Question: Trying to implement a floating action button that extends in two dimension and then show some more option of floating action button.
Somehow able to animated the child widget of the floating action button to their correct position, using the Transform Widget, but when I try to press on the child widget, i.e. the widgets that come out on pressing the floating action button, they do not respond to the onPressed handler.
Tried many different thing like IgnorePointer, stacked rows and Columns, AnimatedBuilder,etc. but was unable to find the correct solution.
It was like sometimes used to get the UI correct then the gesture was not detected and if the gesture were detected the UI got distorted.
And I am somewhat new to flutter. Any help in sorting out this issue would be appreciated.
Here is my Code:
main.dart
'''
import "package:flutter/material.dart";
import 'myhome.dart';
void main() => runApp(MyApp());
class MyApp extends StatelessWidget {
@override
Widget build(BuildContext context) {
return MaterialApp(
theme: ThemeData(
primaryColor: Colors.blue,
),
title: "Custom Expandable FAB",
home: MyHome(),
);
}
}
'''
myhome.dart
'''
import 'package:flutter/material.dart';
import 'package:tester_project/customFAB.dart';
class MyHome extends StatelessWidget {
@override
Widget build(BuildContext context) {
return Scaffold(
extendBody: true,
backgroundColor: Colors.white,
floatingActionButton: CustomFab(),
floatingActionButtonLocation: FloatingActionButtonLocation.centerDocked,
bottomNavigationBar: BottomAppBar(
color: Colors.blue,
shape: CircularNotchedRectangle(),
child: Container(
height: 55,
child: Row(
mainAxisAlignment: MainAxisAlignment.spaceBetween,
children: [
IconButton(
icon: Icon(Icons.search),
onPressed: () {},
),
IconButton(
icon: Icon(Icons.menu),
onPressed: () {},
),
],
),
),
),
appBar: AppBar(
title: Text("Custom FAB"),
),
body: Container(
alignment: Alignment.center,
child: Text("Click on Fab to expand"),
color: Colors.white,
),
);
}
}
'''
CustomFab.dart
'''
import 'package:flutter/material.dart';
import 'package:permission_handler/permission_handler.dart';
class CustomFab extends StatefulWidget {
@override
_CustomFabState createState() => _CustomFabState();
}
class _CustomFabState extends State<CustomFab>
with SingleTickerProviderStateMixin {
AnimationController _animationController;
Animation<double> _translateAnimation;
Animation<double> _rotationAnimation;
Animation<double> _iconRotation;
bool _isExpanded = false;
void animate() {
if (!_isExpanded) {
_animationController.forward();
} else {
_animationController.reverse();
}
_isExpanded = !_isExpanded;
}
Widget fab1() {
return Container(
height: 60,
width: 60,
child: FittedBox(
child: FloatingActionButton(
heroTag: "btn3",
backgroundColor: Color(0xffFFC852),
elevation: 0,
onPressed: () {
print("pressed");
},
),
),
);
}
Widget fab2() {
return Container(
height: 60,
width: 60,
child: FittedBox(
child: FloatingActionButton(
heroTag: "btn4",
child: Transform.rotate(
angle: _iconRotation.value,
child: Icon(Icons.home),
),
elevation: _isExpanded ? 5 : 0,
backgroundColor: Color(0xffE5E4F4),
onPressed: () {
print("Pressed");
},
),
),
);
}
Widget fab3() {
return Container(
height: 60,
width: 60,
child: FittedBox(
child: FloatingActionButton(
heroTag: "btn5",
child: Transform.rotate(
angle: _rotationAnimation.value,
child: Icon(Icons.add),
),
backgroundColor: Color(0xffFFC852),
onPressed: () async {
await Permission.contacts.request();
if (await Permission.contacts.status.isGranted) {
animate();
}
},
),
),
);
}
@override
void initState() {
_animationController =
AnimationController(vsync: this, duration: Duration(milliseconds: 400))
..addListener(() {
setState(() {});
});
_translateAnimation = Tween<double>(begin: 0, end: 80)
.chain(
CurveTween(
curve: _isExpanded ? Curves.fastOutSlowIn : Curves.bounceOut,
),
)
.animate(_animationController);
_iconRotation = Tween<double>(begin: 3.14 / 2, end: 0)
.chain(
CurveTween(curve: Curves.bounceInOut),
)
.animate(_animationController);
_rotationAnimation = Tween<double>(begin: 0, end: 3 * 3.14 / 4)
.chain(
CurveTween(
curve: Curves.bounceInOut,
),
)
.animate(_animationController);
super.initState();
}
@override
void dispose() {
_animationController.dispose();
super.dispose();
}
@override
Widget build(BuildContext context) {
return Stack(
clipBehavior: Clip.none,
children: [
Transform(
transform:
Matrix4.translationValues(0, -_translateAnimation.value, 0),
child: fab1(),
),
Transform(
transform:
Matrix4.translationValues(-_translateAnimation.value, 0, 0),
child: fab2(),
),
fab3(),
],
);
}
}
'''
Floating action button before and after expansion

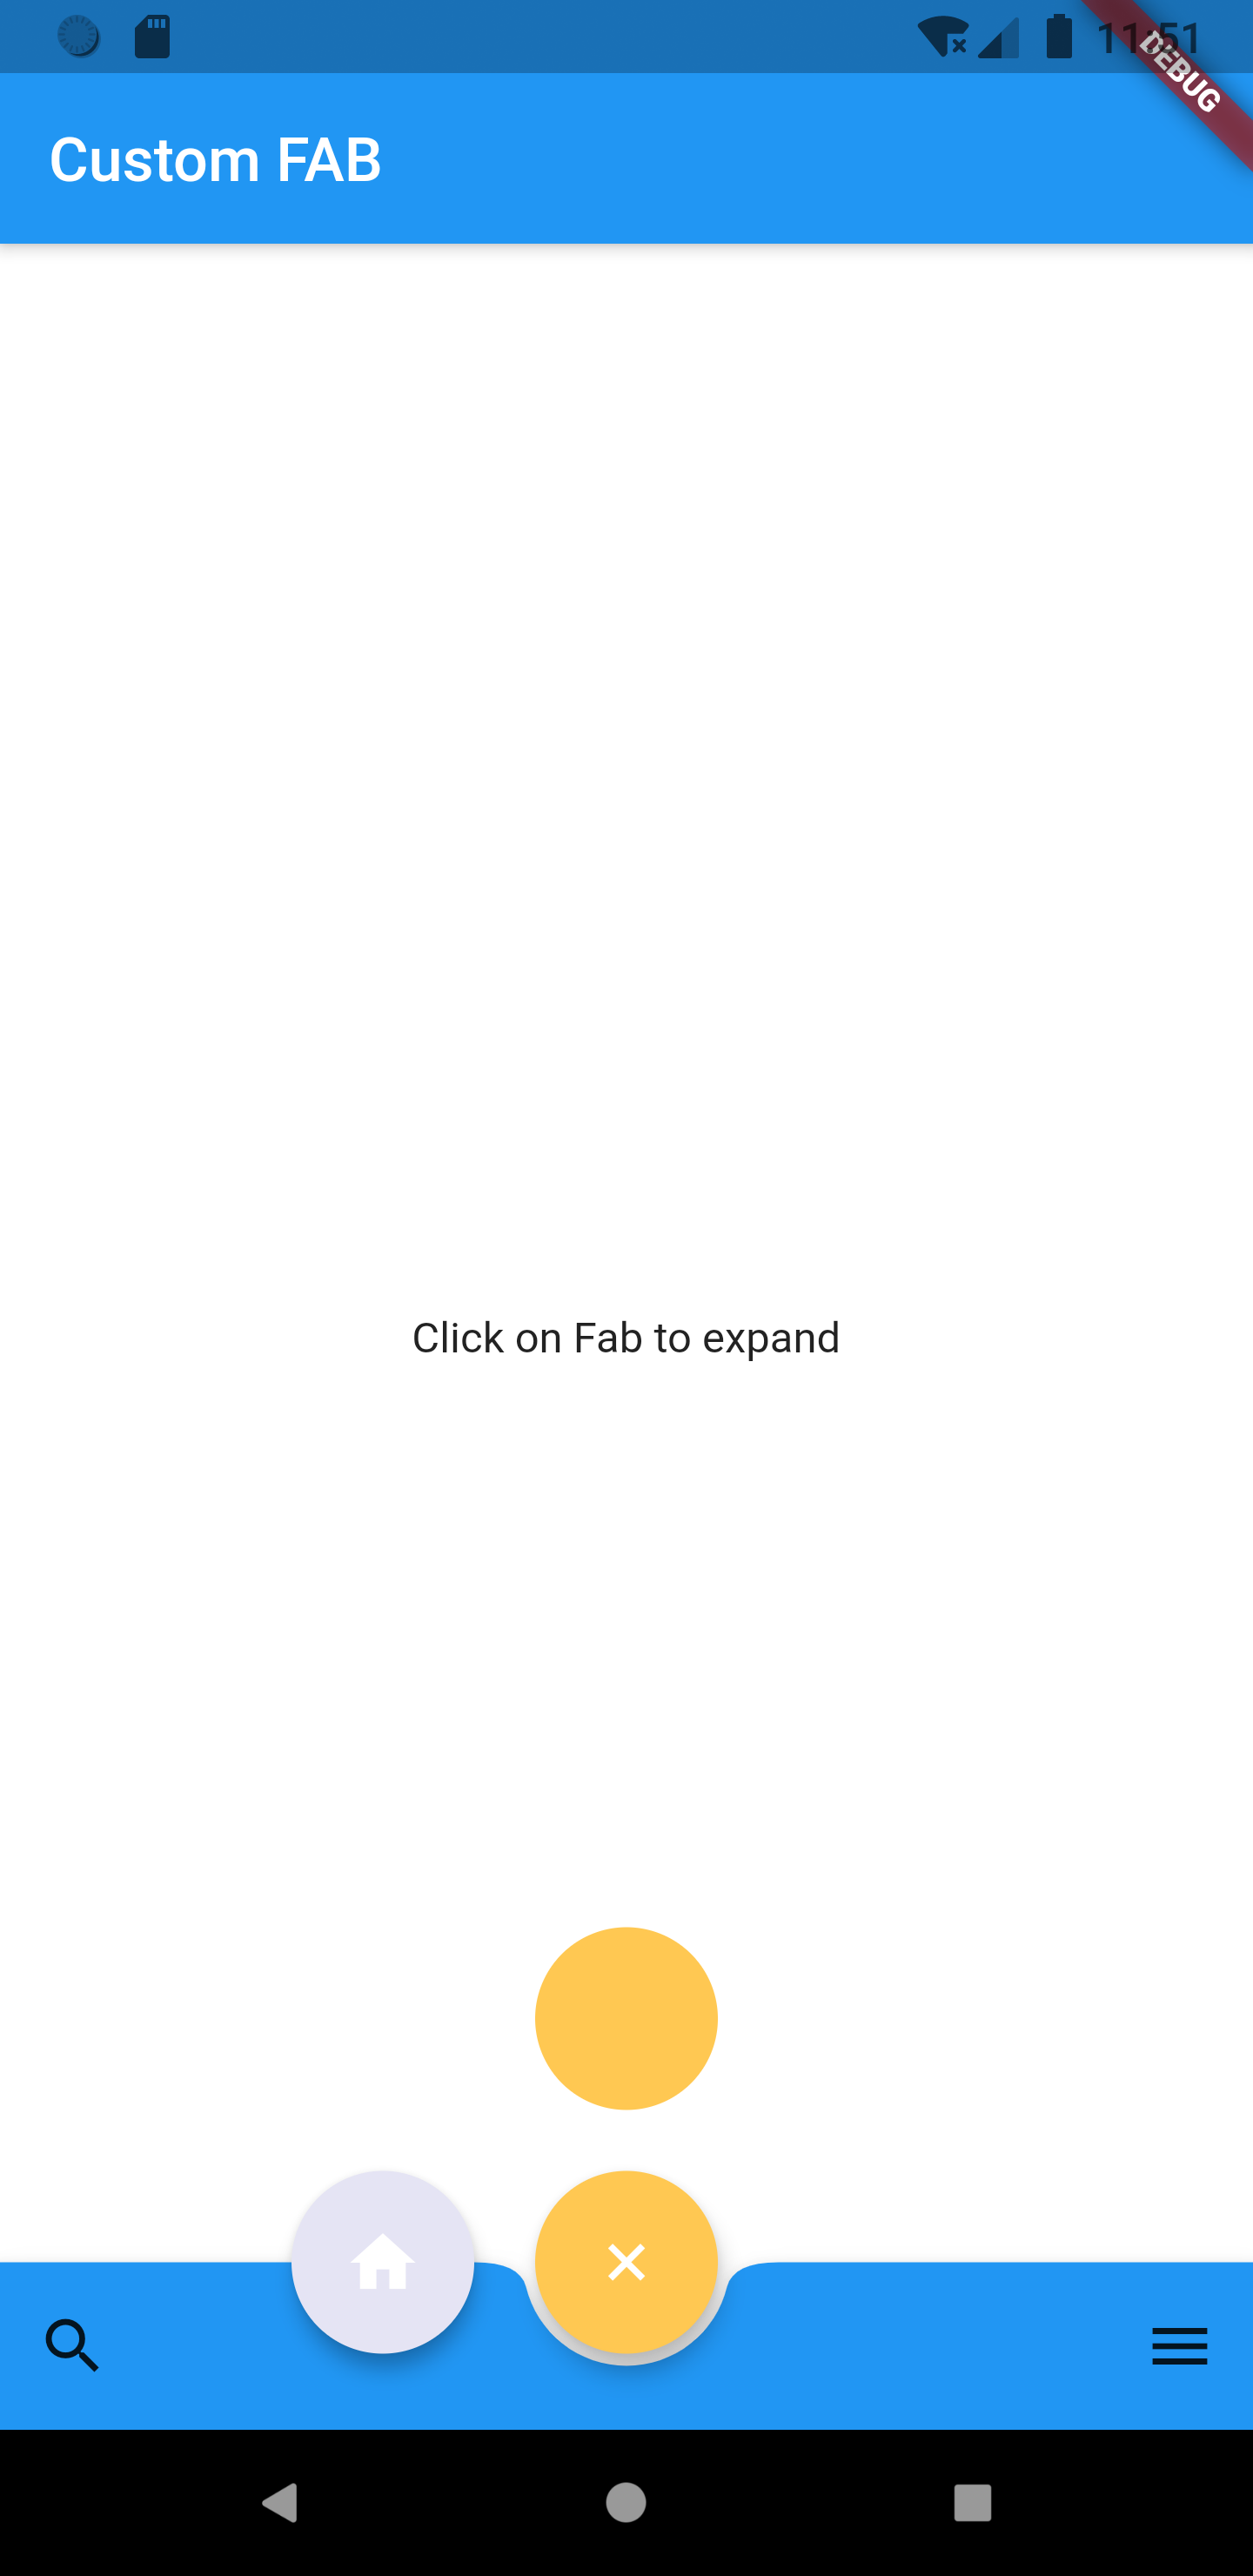
Answer: Look at this. <URL>
> Unlike RotatedBox, which applies a rotation prior to layout, this object applies its transformation just prior to painting, which means the transformation is not taken into account when calculating how much space this widget's child (and thus this widget) consumes.
So, your 'fab1(),fab2(),fab3()' have the same position.
Although you animate them, it just move at 'painting', their real position wont change.
Just give a color to your fabs, you will know what I mean.
'''
Container(
color:Colors.green,
child: Transform(
transform:
Matrix4.translationValues(-_translateAnimation!.value, 0, 0),
child: fab2(),
),
),
'''
Now you know why, and you need to know how.
So I hope you can look at this. <URL>
You can use 'Stack&&Positioned',and with 'Tween', caculate each button's position, or other way. I will leave you to explore.
Here's some code of CustomFab.dart
'''
@override
Widget build(BuildContext context) {
return Container(
// color: Colors.green, // Give this area a background color, then you know why.
height: 150,// You need to give your "action area" a bigger size.
width: 150,// make these bigger have a problem, your bar will have a bigger circle.
// if you need this effect, you need to change all your fabs "Stack on the appbar"
// or just remove 'shape: CircularNotchedRectangle(),' in myhome.dart
child: Stack(
clipBehavior: Clip.none,
children: [
Positioned(// These numbers just for example, you can make your own size or position.
left: 150 / 2 - 30,
bottom: _translateAnimation.value + 40,
child: fab1(),
),
Positioned(
left: 150 / 2 - 30 -_translateAnimation.value,
bottom: 40,
child: fab2(),
),
Positioned(
left: 150 / 2 - 30,
bottom: 40,
child: fab3(),
),
],
),
);
}
'''